Current action and preconditions to check: trajectory_clear

Your task: For each precondition in the list above, predict whether it will hold at this action.

Consider the current scene as observed from the mobile robot's camera, and analyze the predicted future states of all dynamic agents (e.g., people, animals, vehicles, or any moving entities) within the NEXT SECOND.

IMPORTANT: Only answer "very likely" if you are absolutely certain—based on strong, clear evidence—that a dynamic agent will violate the precondition in the predicted future state. Do NOT answer "very likely" for unlikely, ambiguous, or low-probability risks.

Ask yourself for each precondition: Is there a high probability, with clear and convincing evidence, that the predicted future states of any dynamic agent will interfere with the predicted future state of the currently executing action within the NEXT SECOND, causing that precondition to fail?

Assess the risk level based on these predictions. Use "likely" or "very likely" if motions create a clear risk of interference.

Use "neutral" or "improbable" if agents are nearby but their predicted paths are clearly diverging or non-conflicting.

Failure Risk Categories: "very improbable", "improbable", "neutral", "likely", "very likely"

Answer Format: Output ONLY the probability_of_failure value from these categories: "very improbable", "improbable", "neutral", "likely", "very likely"

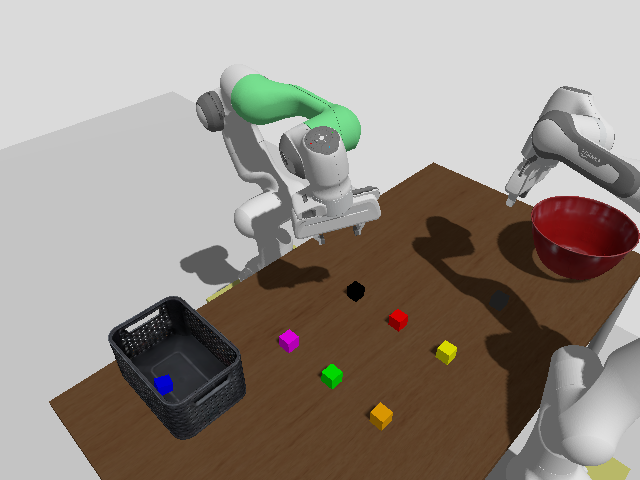

Answer: very improbable